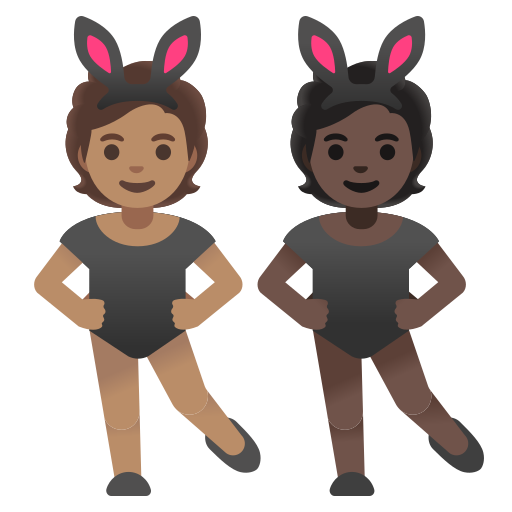
Emoji: 🧑🏽‍🐰‍🧑🏿